Question:
The text of the label is written programmatically:
'''
public Form1()
{
InitializeComponent();
label.Text = data from database;
}
'''
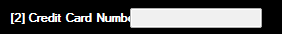
Answer: Set the label's MaximumSize.Width property so it cannot overlap the TextBox. If you don't have enough space vertically then also set the MaximumSize.Height property. You then should also consider setting AutoEllipsis to True so that it is obvious to the user that the text got truncated, a tooltip shows the full text.
An easy way to determine the proper values for MaximumSize is to temporarily turn AutoSize off. Adjust the label size to the maximum size that doesn't overlap anything. Copy/paste the Size into AutoSize. Or leave it off.